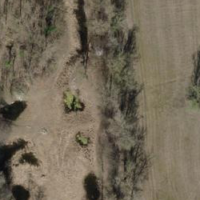
EUNIS habitat code: 52
Species observed at this site:
Certhia brachydactyla
Tachybaptus ruficollis
Turdus philomelos
Fulica atra
Aegithalos caudatus
Euphorbia cyparissias
Phylloscopus collybita
Gallinula chloropus
Erithacus rubecula
Cuculus canorus
Sitta europaea
Garrulus glandarius
Phoenicurus phoenicurus
Ficedula hypoleuca
Periparus ater
Bubulcus ibis
Cyperus esculentus
Motacilla cinerea
Anas platyrhynchos
Sturnus vulgaris
Corvus cornix
Aythya fuligula
Ptyonoprogne rupestris
Carduelis carduelis
Columba palumbus
Turdus merula
Milvus migrans
Mergus merganser
Regulus regulus
Hippodamia tredecimpunctata
Motacilla alba